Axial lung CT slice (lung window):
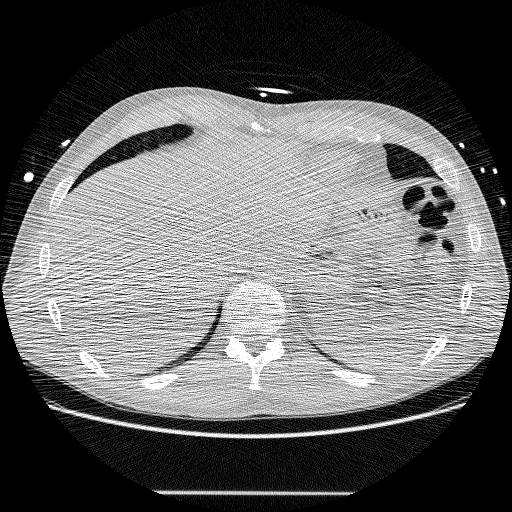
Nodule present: no